Interaction volume radius: 10 \u00c5
Interaction volume height: 10 \u00c5
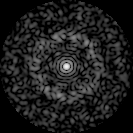
Disorder parameter: 0.8258